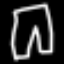
Label: pants